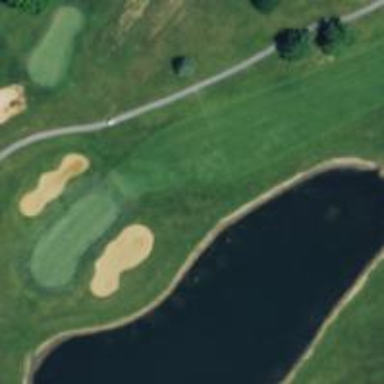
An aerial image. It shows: Water hazard in golf course. The hazard is natural water feature.